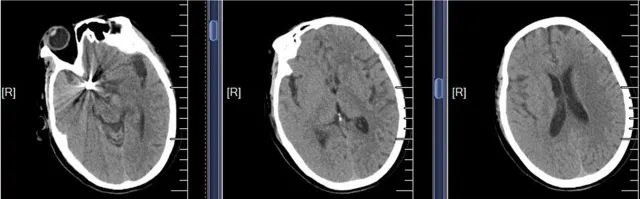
The non-contrast CT scans of the brain in CIE patient. (B) The brain CT scan performed in the following day.
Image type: radiology (ct)